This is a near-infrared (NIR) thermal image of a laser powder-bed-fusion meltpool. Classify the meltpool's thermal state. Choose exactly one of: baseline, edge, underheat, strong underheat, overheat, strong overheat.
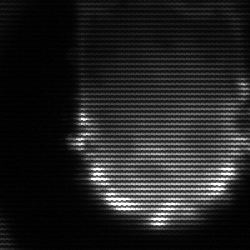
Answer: baseline